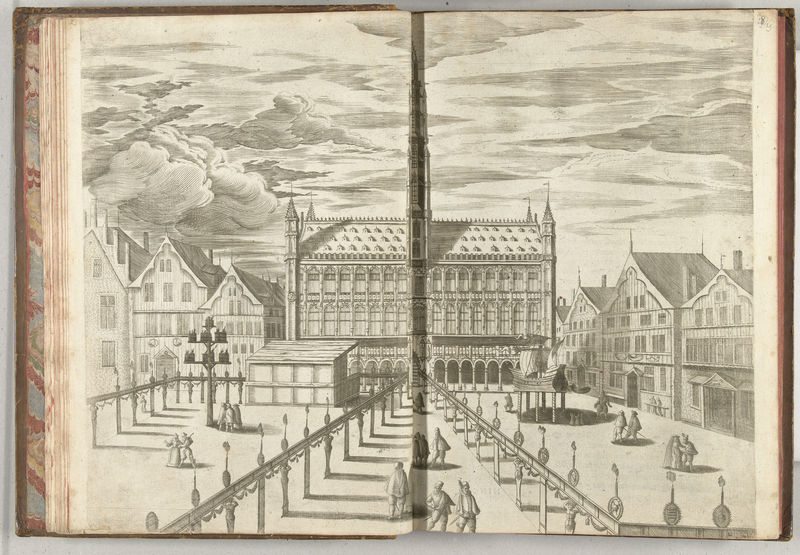
Titel: Grote Markt met eregalerij
Standort: Amsterdam
Institution: Rijksmuseum
Schlagwörter: gravure, codex, litographie, amsterdam